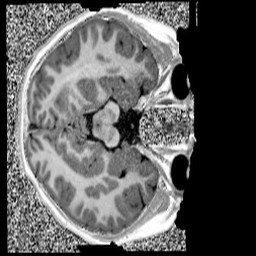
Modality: UNIT1
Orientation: axial
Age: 9
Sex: female
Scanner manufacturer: siemens
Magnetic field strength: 3 T
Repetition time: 4 s
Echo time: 0.00299 s